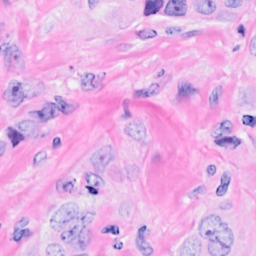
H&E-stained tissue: Breast